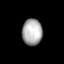
Tissue: lung
Cell type: Endothelial cells
Senescence score: 0.5764
Nuclear area (px): 520
Mean DAPI intensity: 171.412